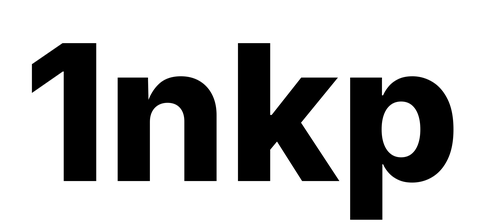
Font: Inter_ExtraBold